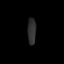
Tissue: skin
Cell type: T cells
Senescence score: 0.6932
Nuclear area (px): 217
Mean DAPI intensity: 47.323